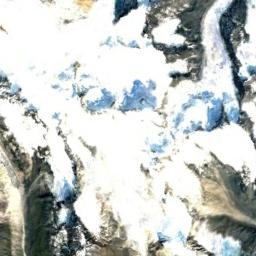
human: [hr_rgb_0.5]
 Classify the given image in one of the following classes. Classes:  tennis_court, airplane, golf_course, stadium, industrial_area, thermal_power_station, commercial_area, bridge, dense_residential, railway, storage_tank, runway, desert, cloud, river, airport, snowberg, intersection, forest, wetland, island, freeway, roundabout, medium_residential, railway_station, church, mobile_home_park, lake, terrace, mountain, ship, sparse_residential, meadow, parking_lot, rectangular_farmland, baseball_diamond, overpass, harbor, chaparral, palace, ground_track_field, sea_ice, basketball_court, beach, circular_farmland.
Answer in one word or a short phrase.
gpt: snowberg